Question: Ok, so this may look like some kind of inception, because I am hosting jsfiddle inside jsfiddle, although on my personal website the effect is the same and I've already tested it in IE and Chrome, so... On the results page there is scrollbar attached and when content is long enough the second one is added as well, which looks and function really bad for me. Anyone has/seen fix for that?
<URL>
'''
<iframe width="100%" height="300" src="//jsfiddle.net/0cb1hr52/1/embedded/result" allowfullscreen="allowfullscreen" frameborder="0"></iframe>
'''
Thanks
Here is what I see:

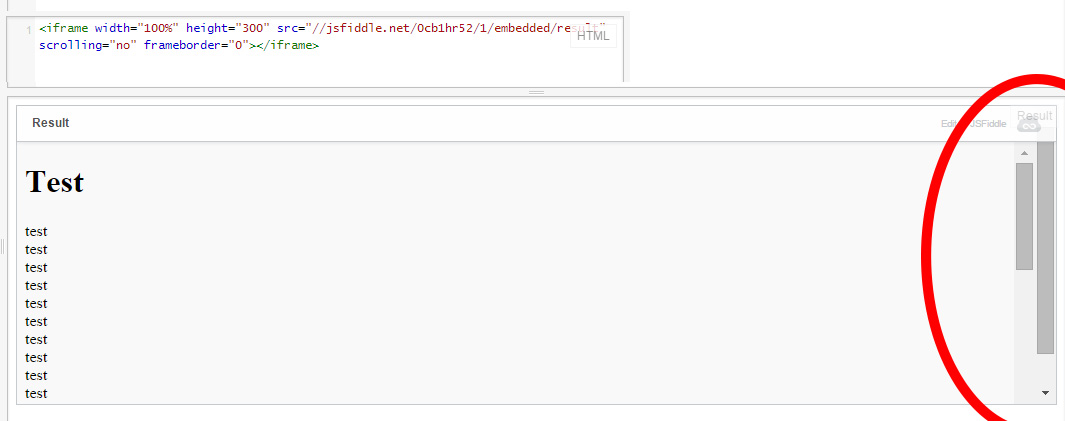
Answer: So jsfiddle renders your fiddle in a wrapper element which has it's own styles, which cause the top level iframe to scroll. See screenshot.

There is no way to change the style of that iframe because of iframe cross origin policy and because you have no control over what jsfiddle renders your code in. Perhaps we should step back and ask why you want to host a jsfiddle inside a jsfiddle in the first place. There might be a better solution to your overall goal than this question.